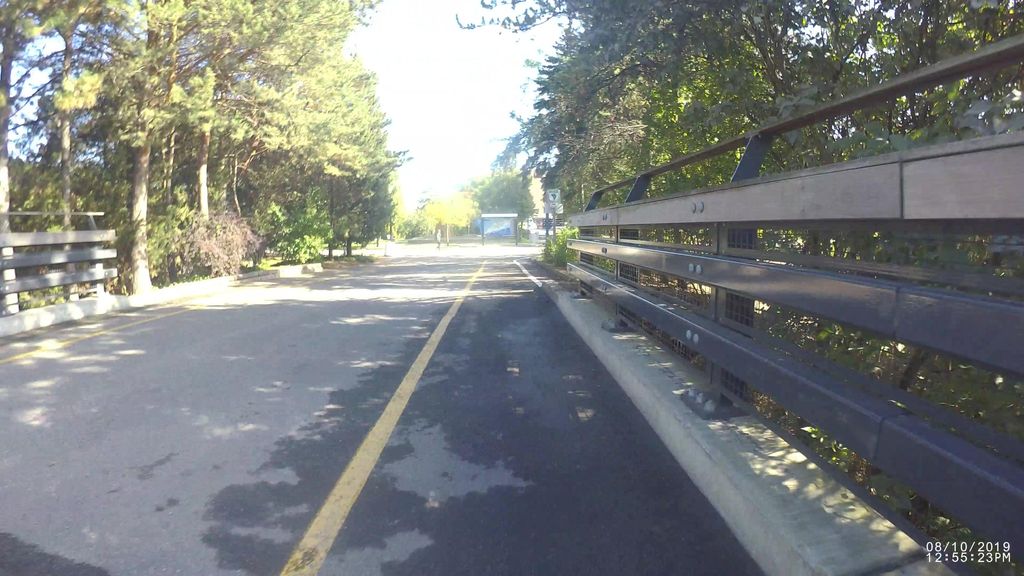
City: montreal